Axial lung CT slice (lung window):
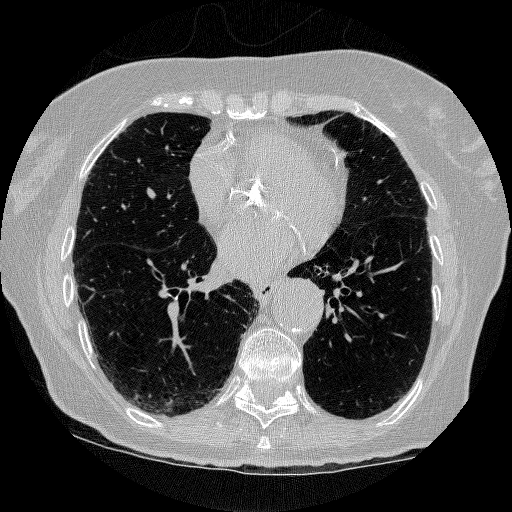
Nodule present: no